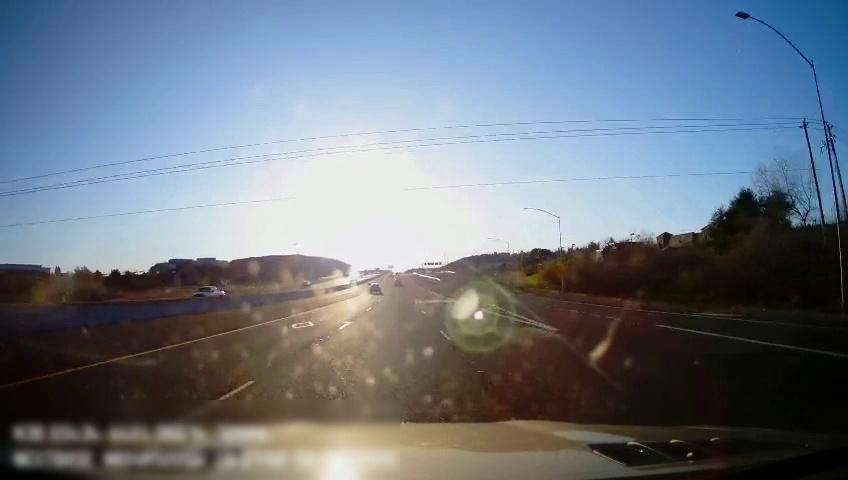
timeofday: Day
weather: Sunny
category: Drivable Space
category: Drivable Space
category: Vehicles | Truck
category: Vehicles | Truck
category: Vehicles | Car
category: Lanes | Alternate Lane
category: Lanes | Alternate Lane
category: Lanes | Current Lane
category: Lanes | Current Lane
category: Lanes | Alternate Lane
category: Lanes | Alternate Lane
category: Lanes | Alternate Lane